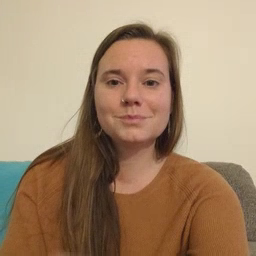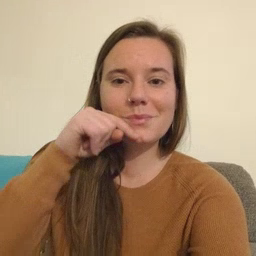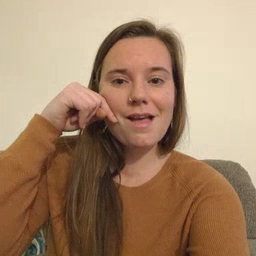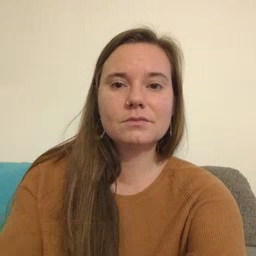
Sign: smile